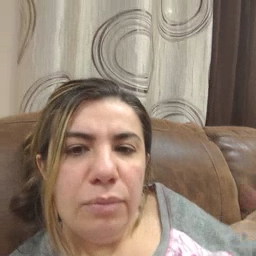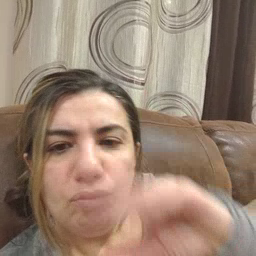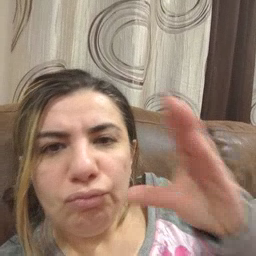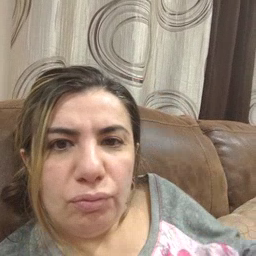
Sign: story